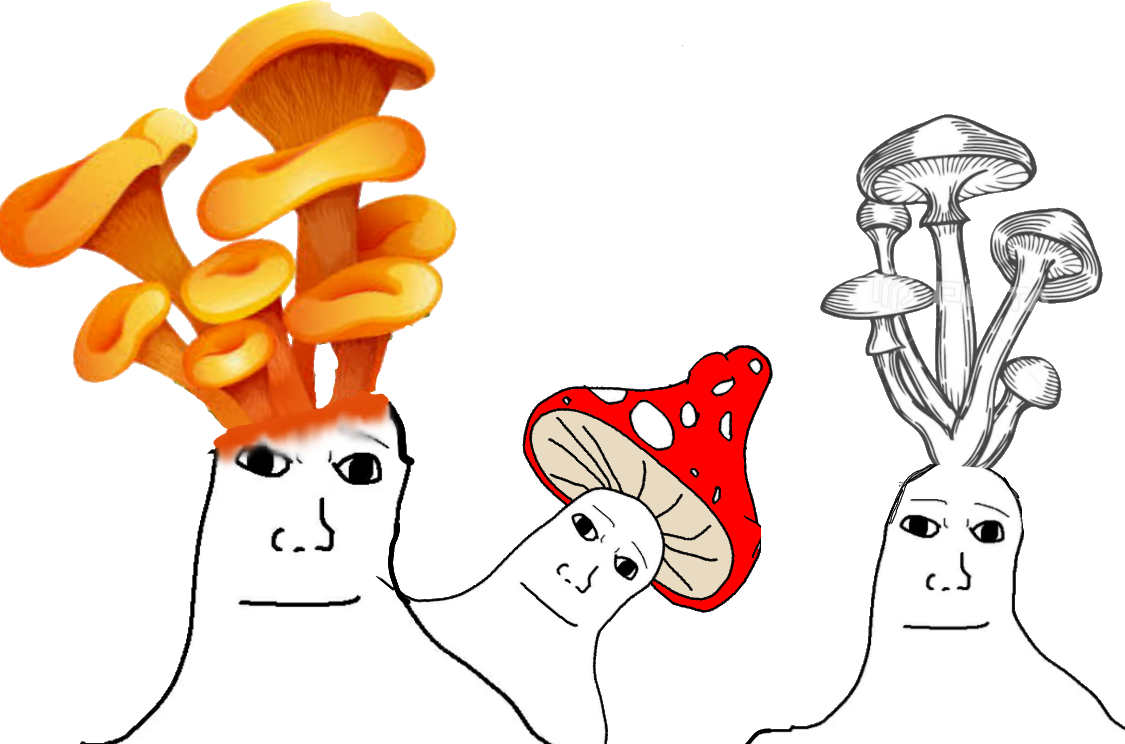
Label: 5_Shroomjak